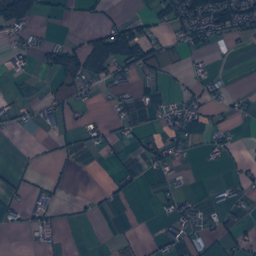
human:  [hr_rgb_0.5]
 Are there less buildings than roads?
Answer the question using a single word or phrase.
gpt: no

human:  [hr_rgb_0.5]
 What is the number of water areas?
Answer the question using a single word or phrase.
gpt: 25

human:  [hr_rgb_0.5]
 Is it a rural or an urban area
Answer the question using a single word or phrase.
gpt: urban

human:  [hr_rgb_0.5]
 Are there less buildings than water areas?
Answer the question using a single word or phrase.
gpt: no

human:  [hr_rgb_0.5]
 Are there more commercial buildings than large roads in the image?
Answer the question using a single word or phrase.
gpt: yes

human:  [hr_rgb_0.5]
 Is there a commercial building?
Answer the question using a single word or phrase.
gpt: yes

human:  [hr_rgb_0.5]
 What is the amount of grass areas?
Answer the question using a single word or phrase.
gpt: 298

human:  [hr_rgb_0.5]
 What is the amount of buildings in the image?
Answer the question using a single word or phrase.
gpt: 931

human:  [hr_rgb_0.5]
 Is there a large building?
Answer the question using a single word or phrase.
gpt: yes

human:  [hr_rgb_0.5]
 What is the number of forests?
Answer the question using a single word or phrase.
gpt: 88

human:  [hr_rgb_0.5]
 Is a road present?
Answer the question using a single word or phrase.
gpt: yes

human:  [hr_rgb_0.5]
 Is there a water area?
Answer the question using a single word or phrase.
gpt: yes

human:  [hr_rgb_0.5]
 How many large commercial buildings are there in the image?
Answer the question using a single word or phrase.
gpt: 3

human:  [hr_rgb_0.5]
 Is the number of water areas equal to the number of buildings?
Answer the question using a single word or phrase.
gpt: no

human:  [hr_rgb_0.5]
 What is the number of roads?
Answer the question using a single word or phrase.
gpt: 218

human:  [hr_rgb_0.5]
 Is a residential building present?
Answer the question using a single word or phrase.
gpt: yes

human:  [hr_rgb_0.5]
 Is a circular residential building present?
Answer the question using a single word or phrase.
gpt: yes

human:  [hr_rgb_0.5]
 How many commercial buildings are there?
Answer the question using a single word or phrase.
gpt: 19

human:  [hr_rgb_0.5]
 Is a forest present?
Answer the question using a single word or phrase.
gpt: yes

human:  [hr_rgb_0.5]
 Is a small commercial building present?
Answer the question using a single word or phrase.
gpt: yes

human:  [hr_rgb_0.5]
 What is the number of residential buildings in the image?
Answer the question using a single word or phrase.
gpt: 893

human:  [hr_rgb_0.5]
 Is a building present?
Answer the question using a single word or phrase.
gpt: yes

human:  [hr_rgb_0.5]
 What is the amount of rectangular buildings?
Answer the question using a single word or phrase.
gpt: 341

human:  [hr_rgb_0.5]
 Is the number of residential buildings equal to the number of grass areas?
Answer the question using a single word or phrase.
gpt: no

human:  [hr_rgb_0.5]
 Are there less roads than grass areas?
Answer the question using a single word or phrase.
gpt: yes

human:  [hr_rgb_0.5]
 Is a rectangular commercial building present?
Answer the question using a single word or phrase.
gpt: yes

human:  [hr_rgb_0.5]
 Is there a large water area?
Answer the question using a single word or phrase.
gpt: no

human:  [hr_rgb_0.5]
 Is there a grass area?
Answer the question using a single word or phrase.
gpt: yes

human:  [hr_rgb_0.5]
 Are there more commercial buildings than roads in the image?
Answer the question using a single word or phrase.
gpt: no

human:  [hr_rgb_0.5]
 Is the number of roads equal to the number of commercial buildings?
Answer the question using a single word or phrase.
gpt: no

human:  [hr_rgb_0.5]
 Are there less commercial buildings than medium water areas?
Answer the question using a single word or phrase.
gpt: no

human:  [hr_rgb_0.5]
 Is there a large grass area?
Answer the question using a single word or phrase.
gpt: yes

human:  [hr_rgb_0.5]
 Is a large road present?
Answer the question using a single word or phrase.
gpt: no

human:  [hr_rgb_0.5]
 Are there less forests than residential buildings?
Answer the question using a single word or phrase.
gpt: yes

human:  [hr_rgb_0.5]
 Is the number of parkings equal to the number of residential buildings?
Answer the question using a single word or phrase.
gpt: no

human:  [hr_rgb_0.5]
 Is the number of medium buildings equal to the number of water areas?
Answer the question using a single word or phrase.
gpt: no

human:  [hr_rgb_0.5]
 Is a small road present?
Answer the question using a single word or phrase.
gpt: yes

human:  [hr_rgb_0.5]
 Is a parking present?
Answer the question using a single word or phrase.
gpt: yes

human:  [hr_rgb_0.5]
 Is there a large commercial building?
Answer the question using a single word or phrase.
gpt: yes

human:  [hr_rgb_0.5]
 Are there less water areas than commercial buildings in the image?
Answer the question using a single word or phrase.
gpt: no

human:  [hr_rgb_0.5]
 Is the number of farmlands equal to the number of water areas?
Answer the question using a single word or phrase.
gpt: no

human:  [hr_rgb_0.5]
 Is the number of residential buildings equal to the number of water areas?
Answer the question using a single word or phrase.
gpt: no

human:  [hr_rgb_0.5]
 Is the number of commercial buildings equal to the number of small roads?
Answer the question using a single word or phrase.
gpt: no

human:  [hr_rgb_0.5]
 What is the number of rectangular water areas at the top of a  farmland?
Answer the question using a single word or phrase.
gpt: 11

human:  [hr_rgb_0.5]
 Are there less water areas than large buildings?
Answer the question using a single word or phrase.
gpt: no

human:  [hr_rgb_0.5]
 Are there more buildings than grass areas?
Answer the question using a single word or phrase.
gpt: yes

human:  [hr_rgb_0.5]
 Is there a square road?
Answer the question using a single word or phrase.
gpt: no

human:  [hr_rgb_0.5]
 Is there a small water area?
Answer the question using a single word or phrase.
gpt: yes

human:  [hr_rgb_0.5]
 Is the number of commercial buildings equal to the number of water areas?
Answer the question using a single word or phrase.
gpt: no

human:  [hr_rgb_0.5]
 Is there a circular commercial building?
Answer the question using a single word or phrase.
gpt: no

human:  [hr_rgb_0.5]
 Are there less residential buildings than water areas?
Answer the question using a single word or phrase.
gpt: no

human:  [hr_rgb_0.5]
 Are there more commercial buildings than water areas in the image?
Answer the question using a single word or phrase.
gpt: no

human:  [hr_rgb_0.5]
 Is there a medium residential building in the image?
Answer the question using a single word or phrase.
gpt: yes

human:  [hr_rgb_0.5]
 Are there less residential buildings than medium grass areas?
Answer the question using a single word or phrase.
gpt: no

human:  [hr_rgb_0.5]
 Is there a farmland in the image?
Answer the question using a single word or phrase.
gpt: yes

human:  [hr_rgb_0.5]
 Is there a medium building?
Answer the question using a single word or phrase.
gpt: yes

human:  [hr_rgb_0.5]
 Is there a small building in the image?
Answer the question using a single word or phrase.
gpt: yes

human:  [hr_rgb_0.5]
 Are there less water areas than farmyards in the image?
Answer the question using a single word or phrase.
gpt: no

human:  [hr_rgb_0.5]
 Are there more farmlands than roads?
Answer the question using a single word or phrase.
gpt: no

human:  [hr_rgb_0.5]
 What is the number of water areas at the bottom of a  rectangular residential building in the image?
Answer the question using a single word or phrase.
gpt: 23

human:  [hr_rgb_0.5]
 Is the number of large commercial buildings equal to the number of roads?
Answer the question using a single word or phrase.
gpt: no

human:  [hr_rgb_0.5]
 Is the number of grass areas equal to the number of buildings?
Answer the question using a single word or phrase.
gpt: no

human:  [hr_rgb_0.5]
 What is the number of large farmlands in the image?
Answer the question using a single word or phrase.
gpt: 108

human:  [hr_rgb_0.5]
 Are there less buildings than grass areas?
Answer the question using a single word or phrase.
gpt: no